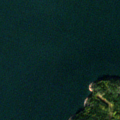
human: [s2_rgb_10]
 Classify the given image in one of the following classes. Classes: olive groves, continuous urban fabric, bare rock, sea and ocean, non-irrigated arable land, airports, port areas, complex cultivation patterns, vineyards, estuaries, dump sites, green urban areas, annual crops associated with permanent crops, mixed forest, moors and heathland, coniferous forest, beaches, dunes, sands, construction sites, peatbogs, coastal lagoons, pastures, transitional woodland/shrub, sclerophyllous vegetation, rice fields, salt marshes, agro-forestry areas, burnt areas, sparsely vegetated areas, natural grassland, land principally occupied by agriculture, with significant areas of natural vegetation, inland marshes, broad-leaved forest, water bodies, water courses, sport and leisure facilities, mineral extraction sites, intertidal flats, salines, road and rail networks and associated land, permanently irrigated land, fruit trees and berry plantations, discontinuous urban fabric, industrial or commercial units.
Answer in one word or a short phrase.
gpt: mixed forest, sea and ocean